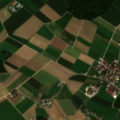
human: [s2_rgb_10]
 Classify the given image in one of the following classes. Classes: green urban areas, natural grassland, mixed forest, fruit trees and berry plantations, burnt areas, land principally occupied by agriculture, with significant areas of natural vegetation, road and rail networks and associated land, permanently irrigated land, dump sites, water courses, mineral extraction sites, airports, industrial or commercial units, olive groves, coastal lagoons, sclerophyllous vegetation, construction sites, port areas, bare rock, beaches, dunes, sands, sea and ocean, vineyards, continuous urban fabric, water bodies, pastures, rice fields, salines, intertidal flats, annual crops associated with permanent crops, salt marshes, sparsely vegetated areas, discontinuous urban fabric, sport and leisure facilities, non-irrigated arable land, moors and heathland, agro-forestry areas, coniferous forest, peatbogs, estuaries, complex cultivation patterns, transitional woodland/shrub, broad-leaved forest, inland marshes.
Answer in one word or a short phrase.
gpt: non-irrigated arable land, broad-leaved forest